Question: I'm trying to submit my viewmodel with complex types, to my controller, but my viewmodel is null when it hits the controller.

Here is the relevant code from my view:
'''
@model ShoppingCartViewModel
@{
ViewData["Title"] = "Indkobskurv";
}
<h2>Indkobskurv</h2>
<form method="post" asp-controller="ShoppingCart" asp-action="SaveProductsHistory">
<div class="row" style="margin-bottom:30px">
<div class="col-md-9"></div>
<div class="col-md-3">
<button type="submit" id="saveAndDeleteShoppingCart" class="btn btn-warning">Gem og slet kurv <i class="fas fa-shopping-cart"></i></button>
</div>
</div>
<table class="table">
<thead>
<tr>
<th>Produktnavn</th>
<th>Varenummer</th>
<th>Antal</th>
<th></th>
</tr>
</thead>
<tbody>
@for (int i = 0; i < Model.Products.Count(); i++)
{
<tr>
<td>
<div class="form-group">
<input type="text" asp-for="Products[i].Product.id" />
<input type="text" asp-for="Products[i].Product.area" />
<input type="text" asp-for="Products[i].Product.eurofinsItemNumber" />
<input type="text" asp-for="Products[i].Product.internetAddress" />
<input type="text" asp-for="Products[i].Product.ourResponsibility" />
<input type="text" asp-for="Products[i].Product.productNameEnvAir" />
<input type="text" asp-for="Products[i].Product.productNameSupplier" />
<input type="text" asp-for="Products[i].Product.storageSize" />
<input type="text" asp-for="Products[i].Product.storageType" />
<input type="text" asp-for="Products[i].Product.supplierName" />
<input type="text" asp-for="Products[i].Product.supplierProductNumber" />
<input type="text" asp-for="Products[i].Product.supplierProductNumberInfo" />
<input type="text" asp-for="Products[i].Product.unit" />
<input type="text" asp-for="Products[i].Quantity" />
</div>
</td>
<td>
</td>
<td>
<a class="adjust-button dec" aria-label="Decrease quantity" href="#">-</a>
<input class="adjust-input" value="@Model.Products[i].Quantity">
<input id="productID" type="hidden" value="@Model.Products[i].Product.id" />
<a class="adjust-button inc" aria-label="Increase quantity" href="#">+</a>
</td>
<td>
<button id="removeProductFromCookies"><i class="far fa-trash-alt"></i></button>
</td>
</tr>
}
</tbody>
</table>
</form>
'''
along with my action on my controller:
'''
[HttpPost]
public void SaveProductsHistory(ShoppingCartViewModel shoppingCartViewModels)
{}
'''
and my viewmodel
'''
public class ShoppingCartViewModel
{
public List<ShoppingCartViewModelItem> Products;
public ShoppingCartViewModel()
{
Products = new List<ShoppingCartViewModelItem>();
}
}
'''
My view displays the data from my viewmodel just fine, and it seems like everything is sent over correctly, from inspecting the first picture in this post, but I still receive null when it hits my controller.
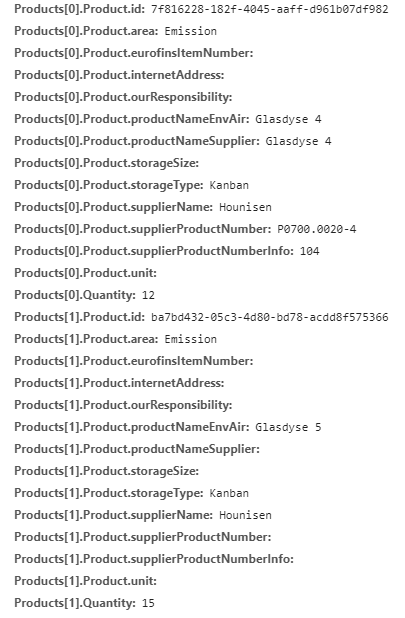
Answer: You need to expose 'Products' as a <URL> in your 'ShoppingCartViewModel' class, that is making the object 'null' as model binder need public setter to fill the model back at post.
Change:
'''
public List<ShoppingCartViewModelItem> Products;
'''
to:
'''
public List<ShoppingCartViewModelItem> Products { get; set; }
'''
## Edit:
Another thing i am not sure if 'asp-for="Products[i].Product.id"' works or not, but normally it is provided like 'asp-for="Model.Products[i].Product.id"'
Hope it helps.